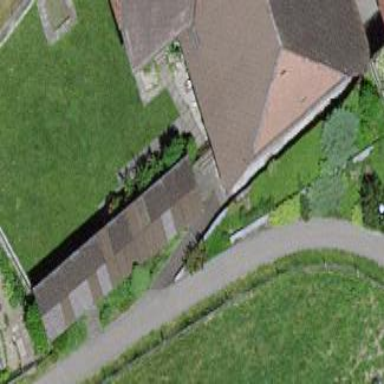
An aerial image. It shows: Barn.